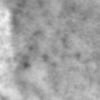
Label: no_change